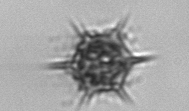
Label: Dictyocha